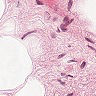
Metastatic tissue present: no